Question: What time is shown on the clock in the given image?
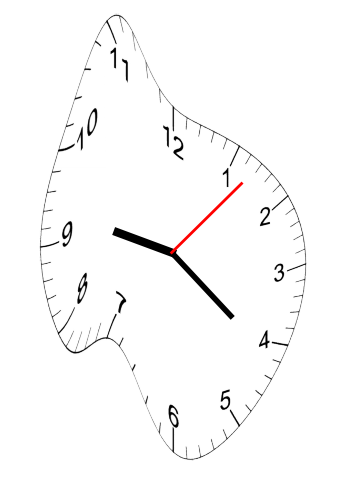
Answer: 09:21:07